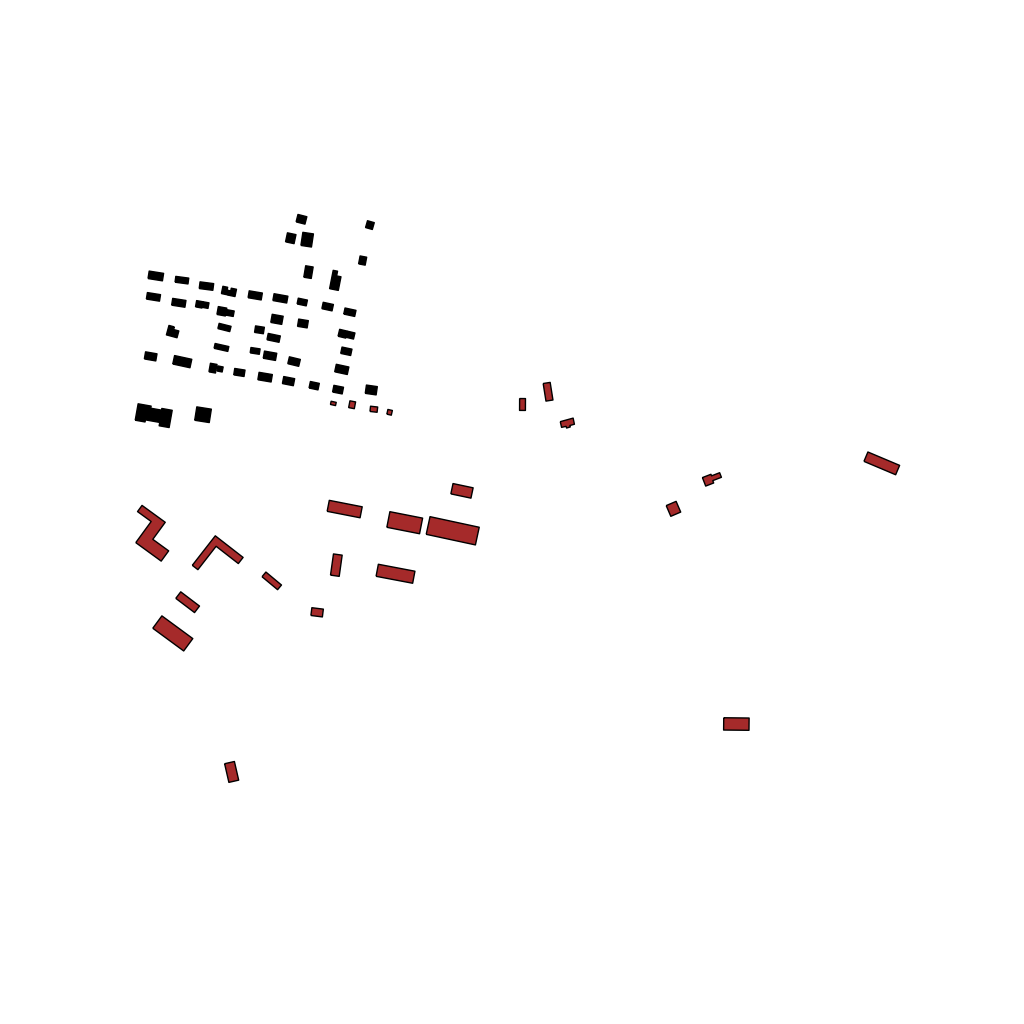
Tags: overhead vector_map, recreation, residential, special, soviet, individual_rise, density_1, Building, Facility, 1.0 km²